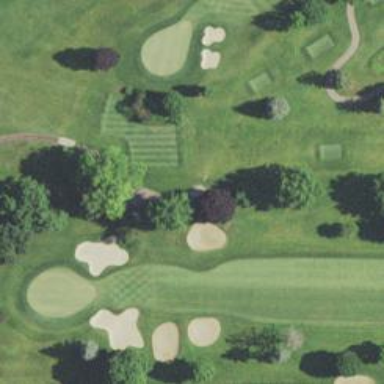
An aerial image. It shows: Golf cartpath that is also road path.